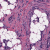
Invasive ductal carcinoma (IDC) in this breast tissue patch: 1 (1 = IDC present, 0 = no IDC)